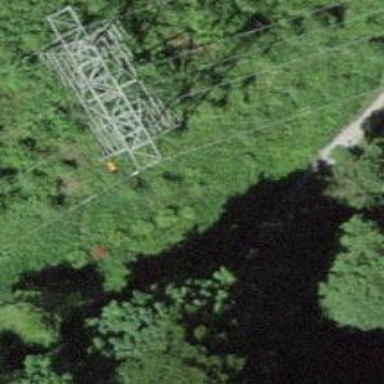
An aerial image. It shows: Aerial pipeline marker.